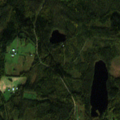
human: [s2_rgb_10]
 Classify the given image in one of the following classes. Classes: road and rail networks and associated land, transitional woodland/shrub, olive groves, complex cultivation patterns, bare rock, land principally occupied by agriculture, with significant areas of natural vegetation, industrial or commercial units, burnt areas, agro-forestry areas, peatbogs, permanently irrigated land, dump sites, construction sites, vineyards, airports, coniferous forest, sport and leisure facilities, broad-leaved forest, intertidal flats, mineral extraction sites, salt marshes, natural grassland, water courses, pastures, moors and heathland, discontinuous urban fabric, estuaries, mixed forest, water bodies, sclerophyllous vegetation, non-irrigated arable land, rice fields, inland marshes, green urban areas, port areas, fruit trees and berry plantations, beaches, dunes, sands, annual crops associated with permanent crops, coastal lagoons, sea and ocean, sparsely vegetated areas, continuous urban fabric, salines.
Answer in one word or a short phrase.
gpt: broad-leaved forest, coniferous forest, mixed forest, transitional woodland/shrub